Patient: sex F, age 33
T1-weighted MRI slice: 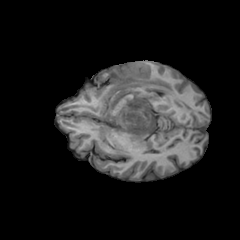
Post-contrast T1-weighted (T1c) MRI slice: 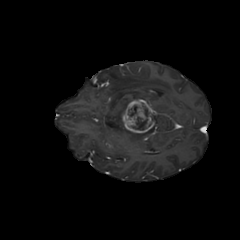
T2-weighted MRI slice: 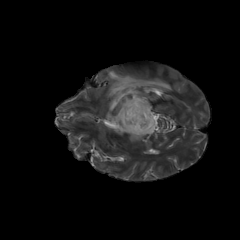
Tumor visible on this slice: yes
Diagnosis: Glioblastoma, IDH-wildtype
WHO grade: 4